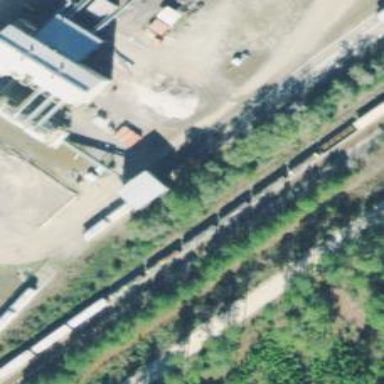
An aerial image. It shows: Loading tower along the railway.